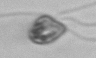
Label: flagellate_morphotype1